Question: I have a parse.com database which i am querying using the objectID. It returns the data but I can only see it inside the promise object as an attribute, i can't figure out how this works from the documentation, how should i actually get the data and turn it into an object rather than a Promise. Should i call the function after or save it as a variable or something in the success function, do i need to define review somewhere earlier? any example would be awesome
'''
var query = new Parse.Query("business_and_reviews");
var results = new Parse.Object("business_and_reviews");
query.get("pLaARFh2gD", {
success: function(results) {
// results is an array of Parse.Object.
},
error: function(object, error) {
// The object was not retrieved successfully.
// error is a Parse.Error with an error code and message.
}
});
var name = results.get("city");
console.log(name);
'''
This is the Promise in chrome

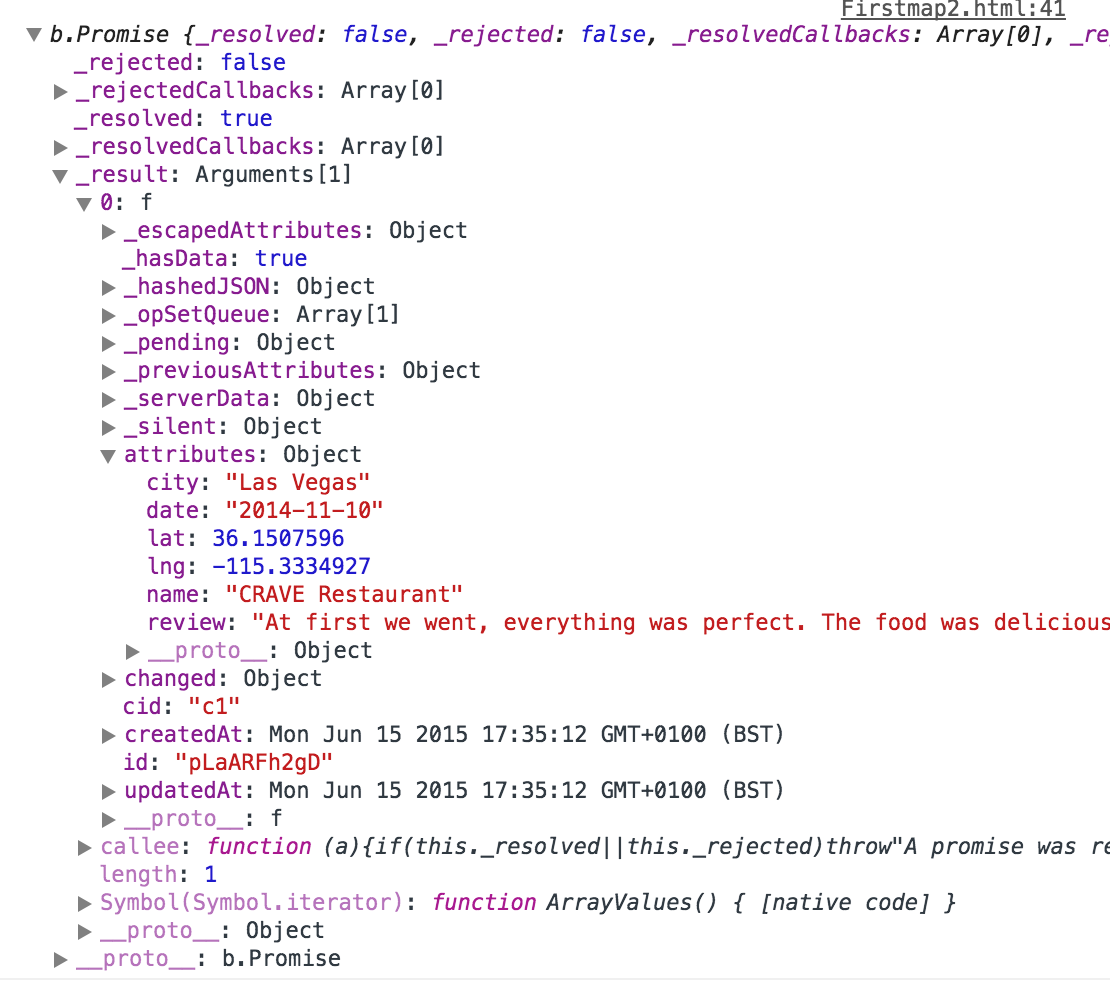
Answer: Thanks, I solved it now, first had to be inside the success: function, then had to select the info in the object as follows:
'''
var query = new Parse.Query("business_and_reviews");
var results = new Parse.Object("business_and_reviews");
query.get("pLaARFh2gD", {
success: function(results) {
console.log(results["attributes"]["city"]);
},
error: function(object, error) {
}
});
'''